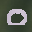
Label: 0